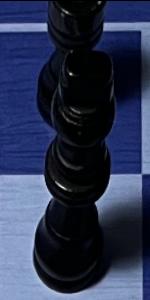
Label: King_Black